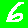
Digit: 6